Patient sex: M
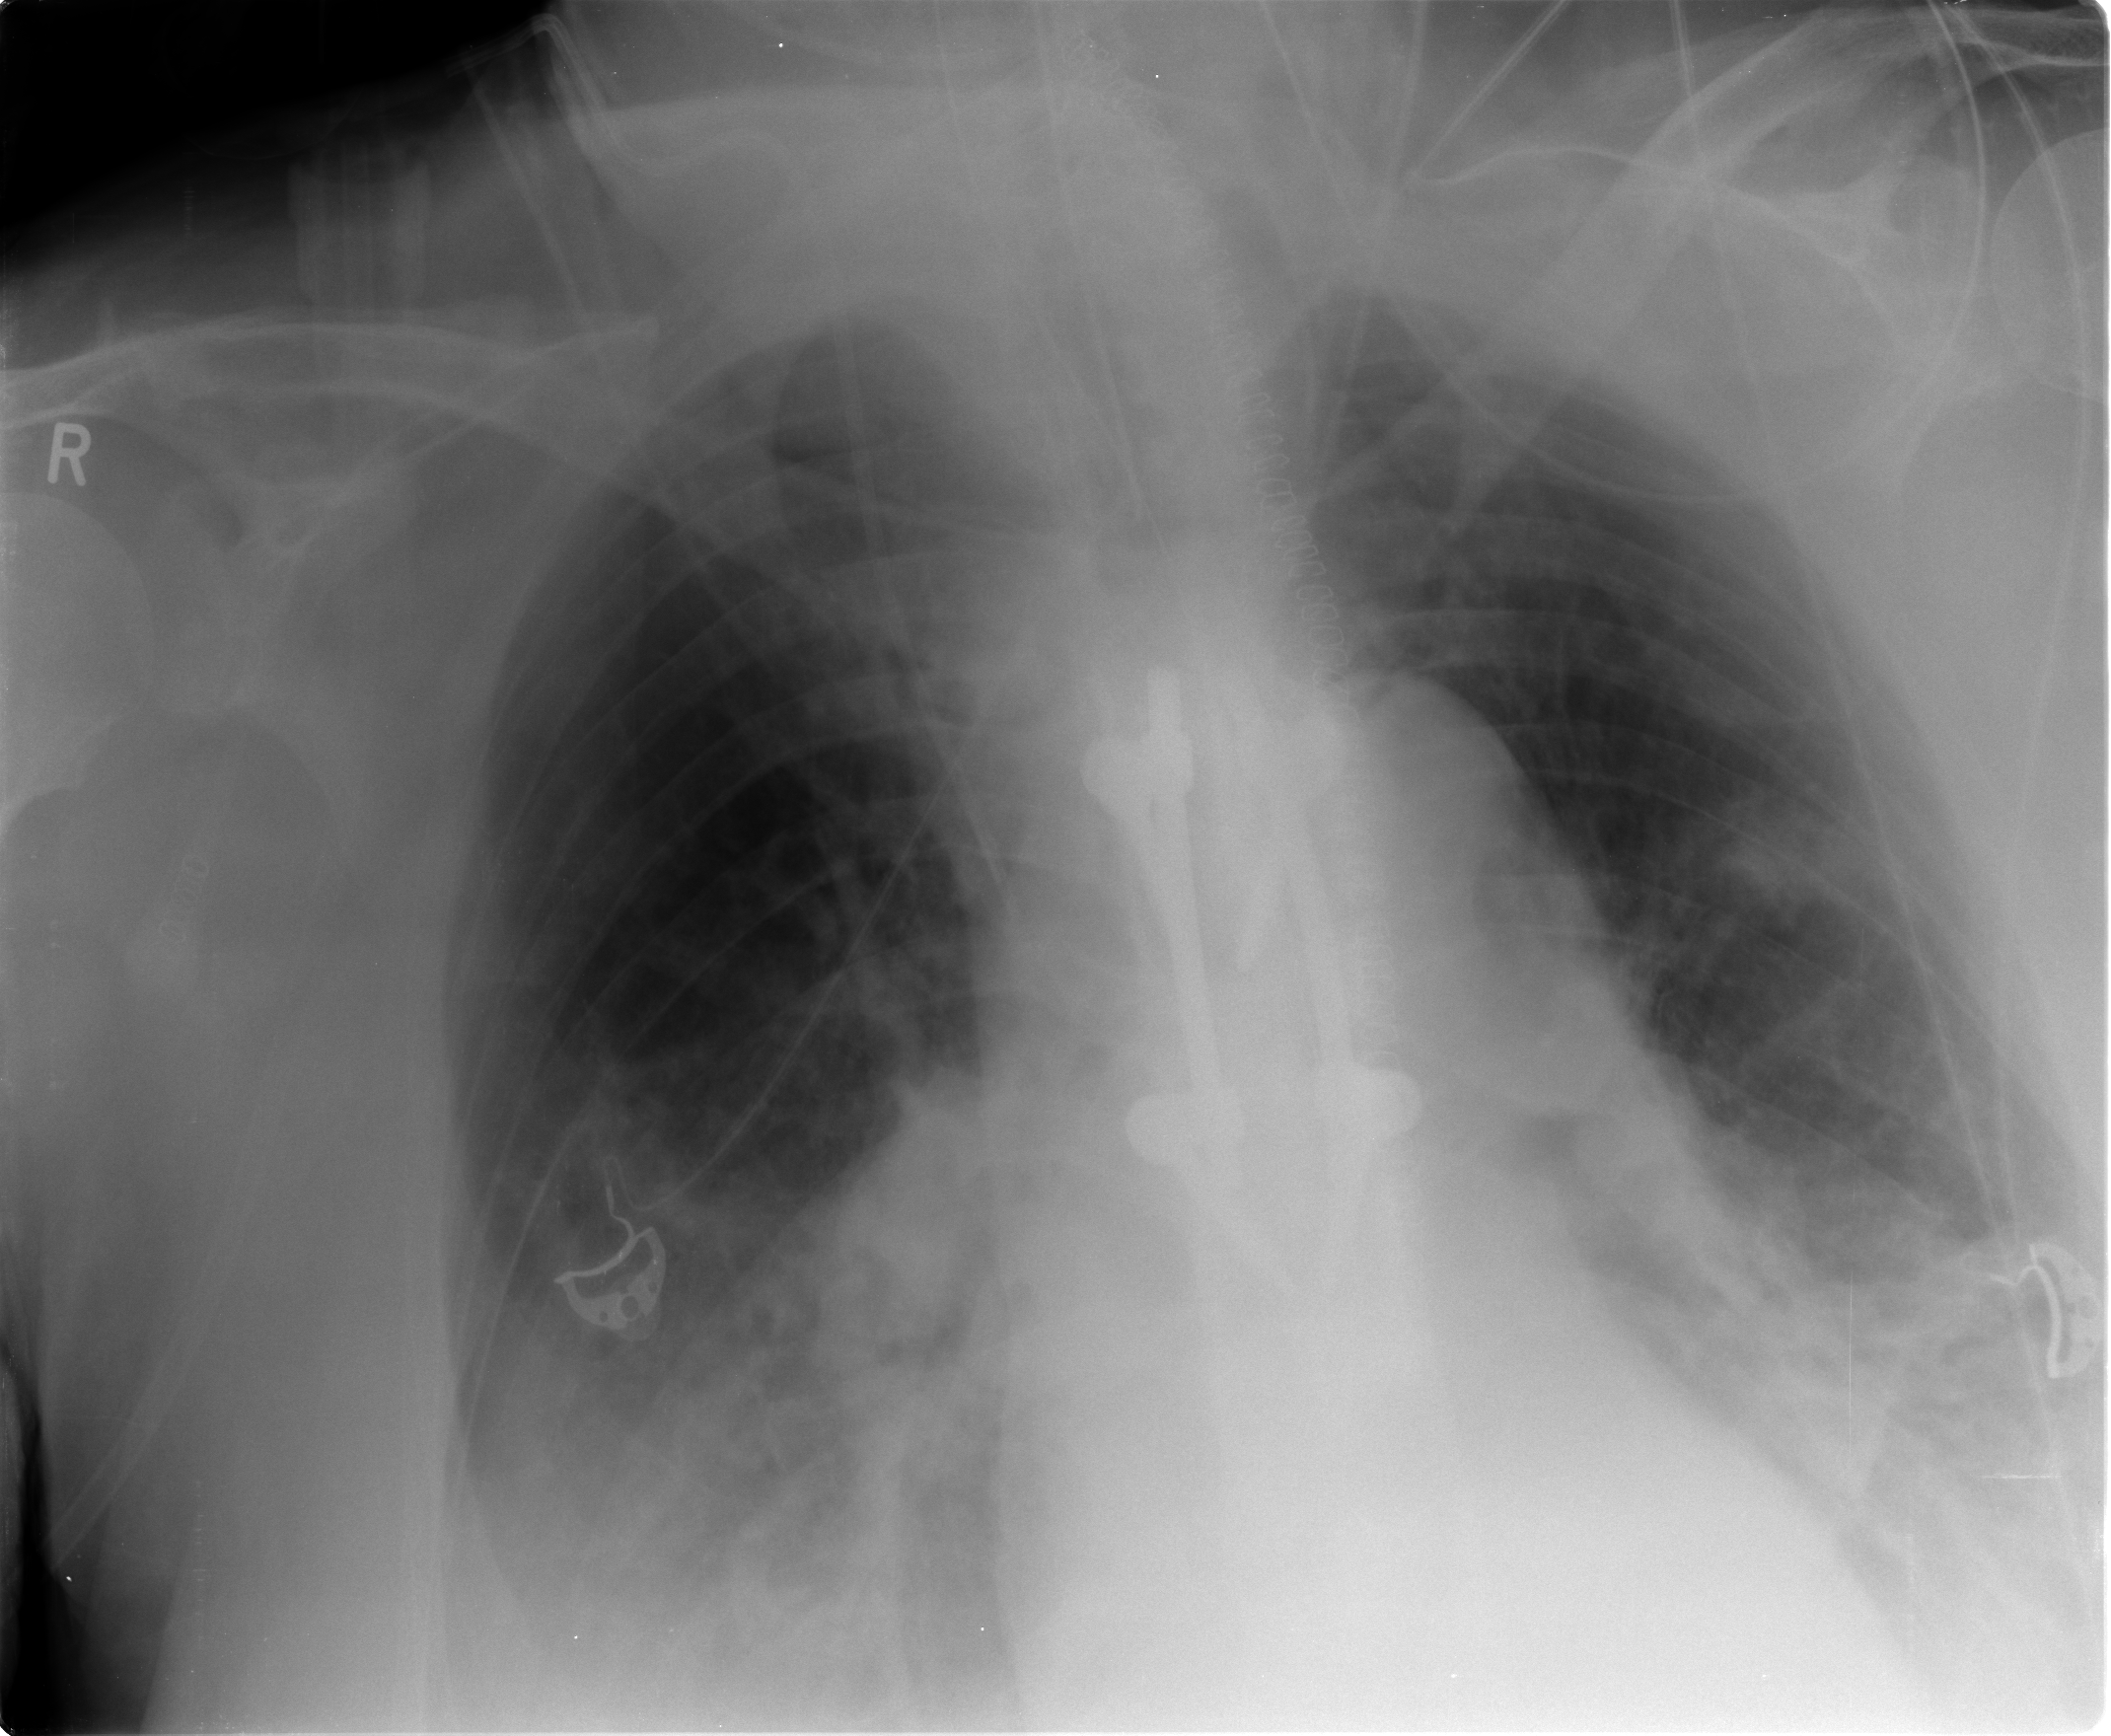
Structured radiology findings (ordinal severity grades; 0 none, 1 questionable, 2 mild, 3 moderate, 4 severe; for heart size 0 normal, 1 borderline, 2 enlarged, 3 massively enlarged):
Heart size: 1
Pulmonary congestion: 2
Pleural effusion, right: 2
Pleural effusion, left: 2
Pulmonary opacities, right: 2
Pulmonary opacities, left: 2
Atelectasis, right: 2
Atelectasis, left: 2